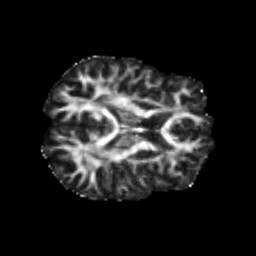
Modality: FA
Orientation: axial
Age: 23
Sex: male
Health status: healthy
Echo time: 0.074 s